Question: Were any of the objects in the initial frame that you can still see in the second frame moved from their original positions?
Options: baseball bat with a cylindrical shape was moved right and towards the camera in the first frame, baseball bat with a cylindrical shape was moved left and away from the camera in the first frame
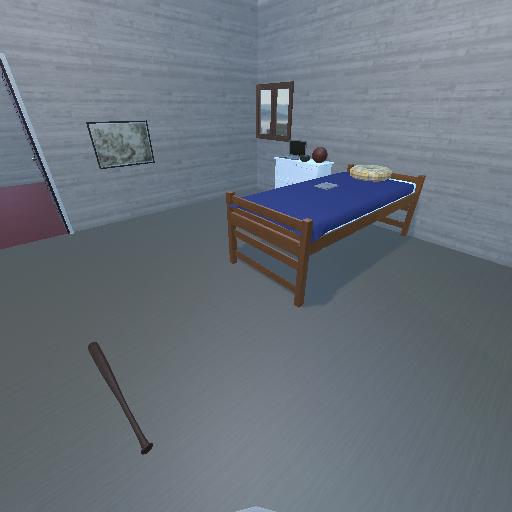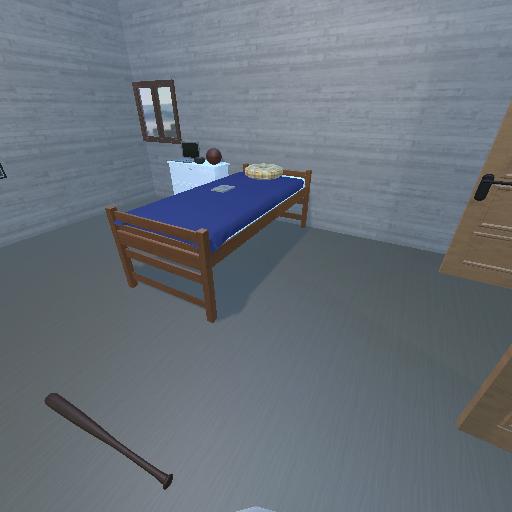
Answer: baseball bat with a cylindrical shape was moved right and towards the camera in the first frame